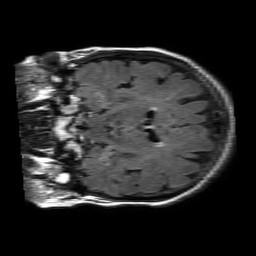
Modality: FLAIR
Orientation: coronal
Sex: female
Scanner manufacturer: philips
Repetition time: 11 s
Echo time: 0.125 s